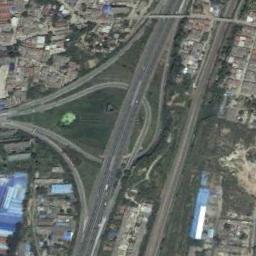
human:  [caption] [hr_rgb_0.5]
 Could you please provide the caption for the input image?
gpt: An overpass is curved into the silhouette of a water drop .

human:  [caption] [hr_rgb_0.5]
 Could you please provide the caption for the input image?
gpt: Numerous buildings of different shapes and sizes are beside the overpass .

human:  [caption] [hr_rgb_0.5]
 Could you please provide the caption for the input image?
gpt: The overpass is next to some houses .

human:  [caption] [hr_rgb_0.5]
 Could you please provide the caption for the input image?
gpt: The intricated overpasses is over the roads in the city .

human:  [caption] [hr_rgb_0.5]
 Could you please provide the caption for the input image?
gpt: There are many buildings and green meadows beside the overpass .